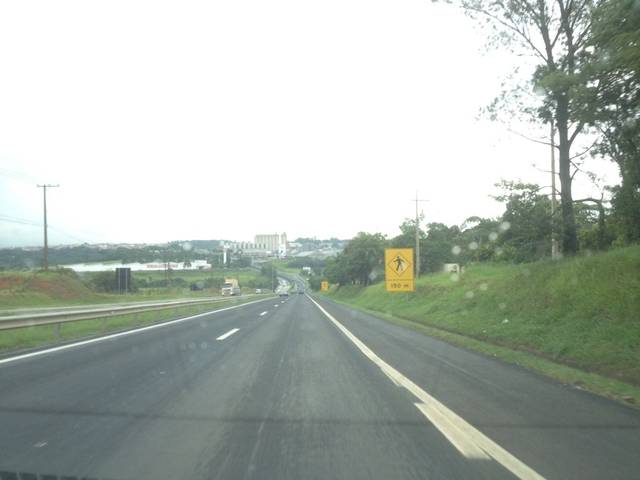
Region: Brazil
Coordinates: -23.253, -47.332